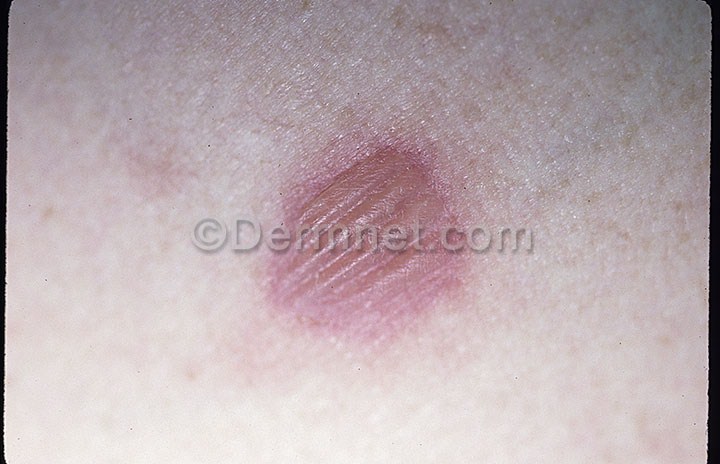
Disease: Exanthems and Drug Eruptions